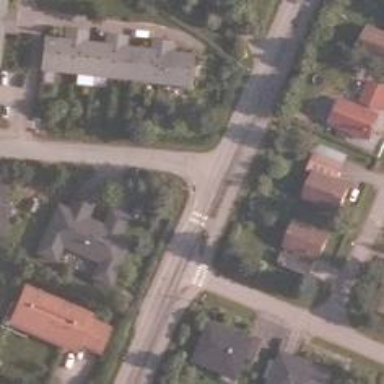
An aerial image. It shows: Asphalt cycleway.